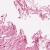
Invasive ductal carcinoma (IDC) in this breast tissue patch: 0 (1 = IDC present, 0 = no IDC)